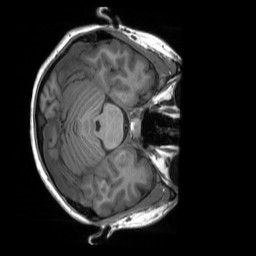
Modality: T1w
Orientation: axial
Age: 21
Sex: female
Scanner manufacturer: siemens
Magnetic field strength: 3 T
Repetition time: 2.3 s
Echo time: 0.00232 s